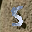
Label: 5